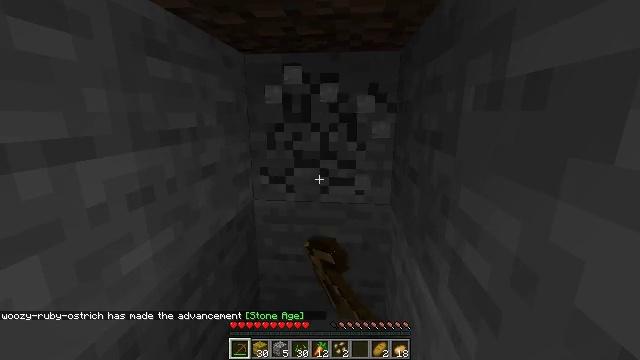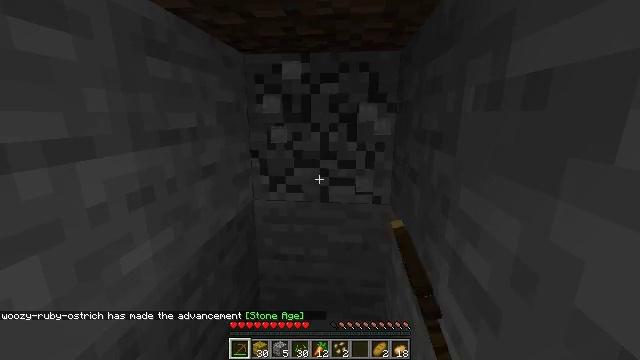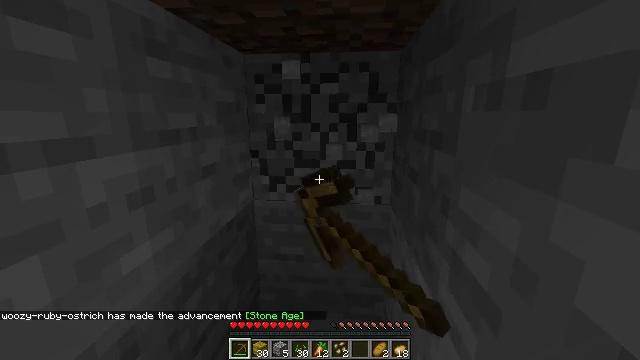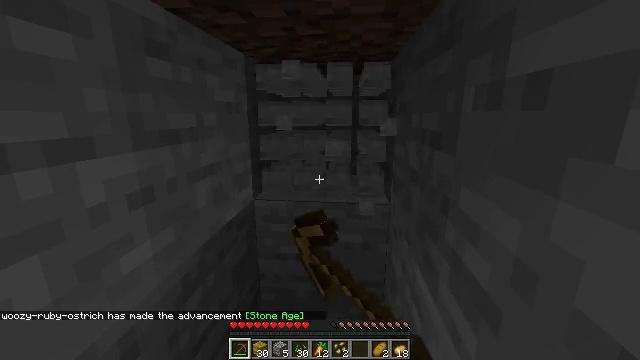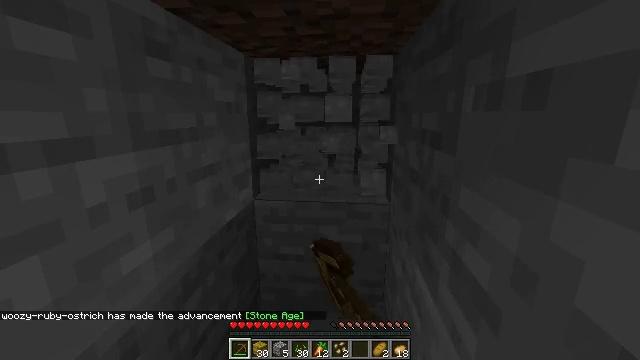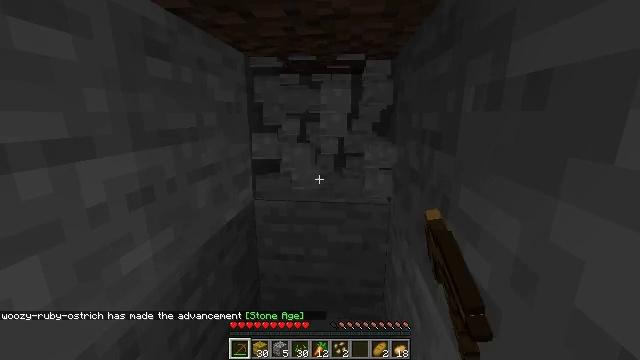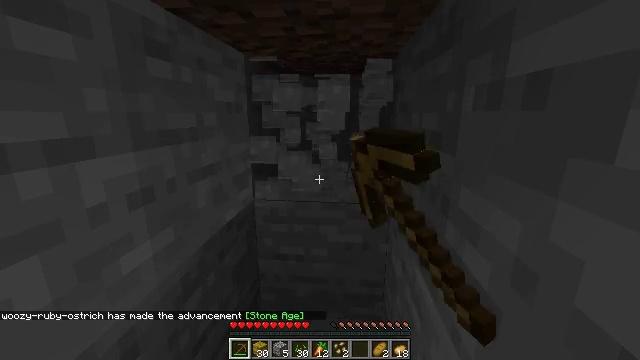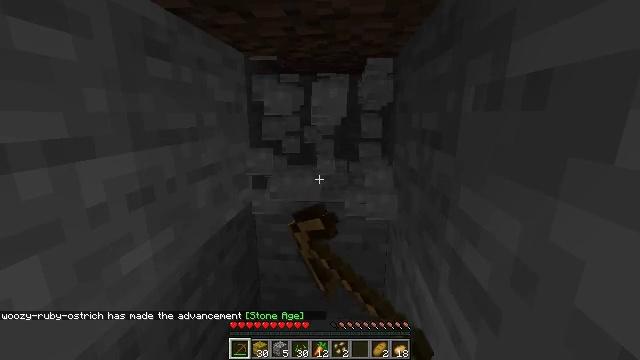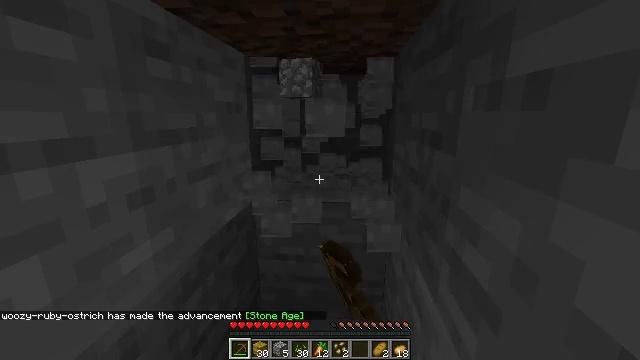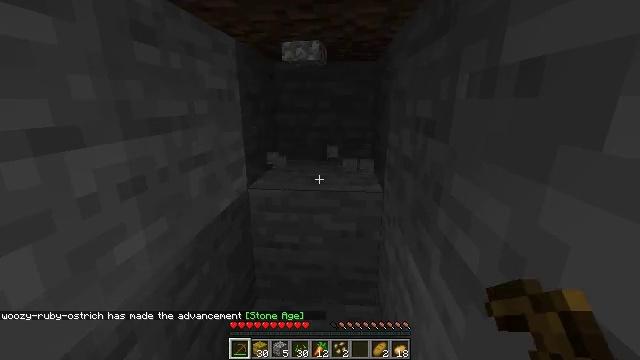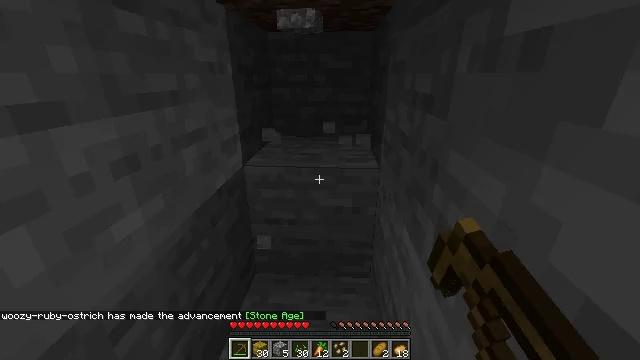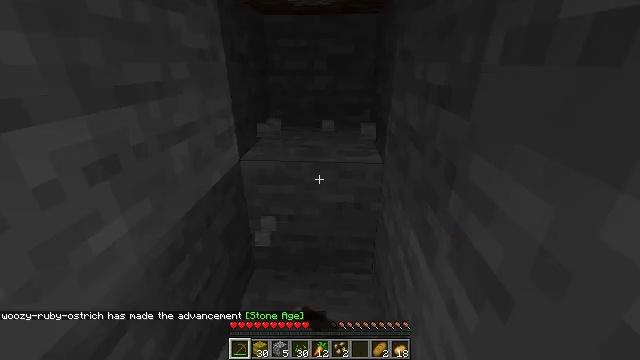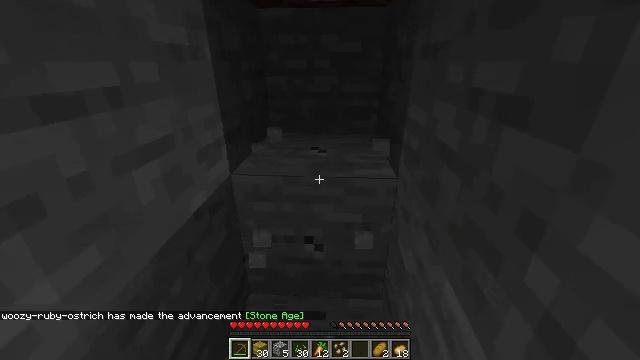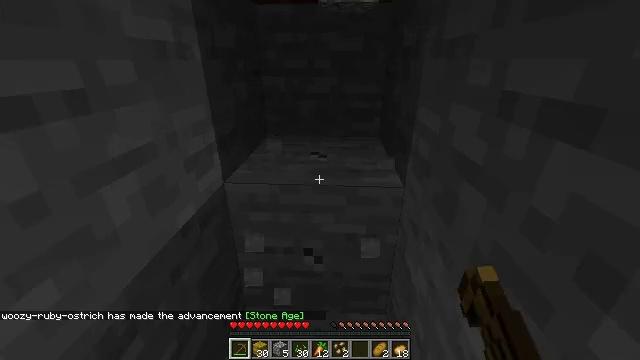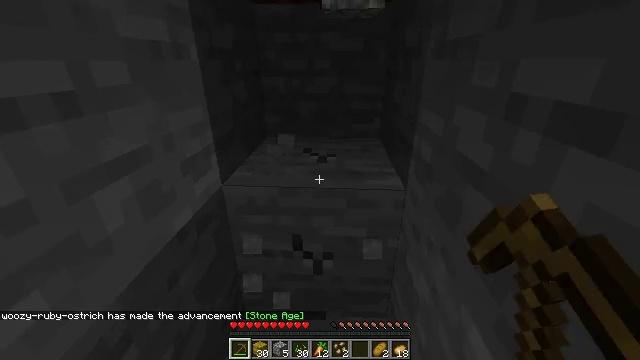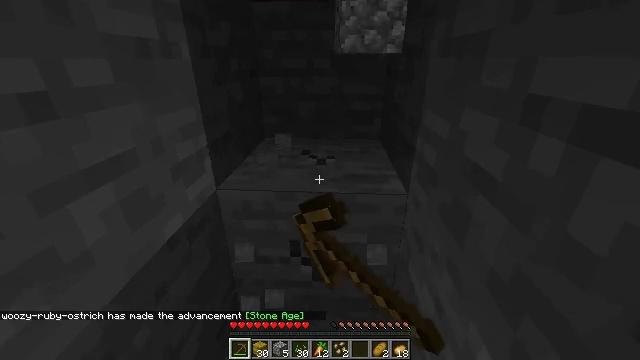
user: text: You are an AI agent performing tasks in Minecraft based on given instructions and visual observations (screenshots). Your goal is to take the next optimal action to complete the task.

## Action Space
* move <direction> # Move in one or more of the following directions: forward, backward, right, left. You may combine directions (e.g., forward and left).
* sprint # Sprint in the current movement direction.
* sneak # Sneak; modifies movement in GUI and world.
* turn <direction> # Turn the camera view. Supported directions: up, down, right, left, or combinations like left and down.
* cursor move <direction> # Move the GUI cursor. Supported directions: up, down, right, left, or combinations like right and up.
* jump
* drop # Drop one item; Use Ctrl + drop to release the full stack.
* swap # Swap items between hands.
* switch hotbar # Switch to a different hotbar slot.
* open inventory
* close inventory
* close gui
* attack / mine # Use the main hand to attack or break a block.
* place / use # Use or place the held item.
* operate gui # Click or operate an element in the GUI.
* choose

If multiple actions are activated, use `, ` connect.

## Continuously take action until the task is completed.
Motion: motion action
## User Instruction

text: Harvest stone in the caves.
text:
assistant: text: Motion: attack / mine
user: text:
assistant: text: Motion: attack / mine
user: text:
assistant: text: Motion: attack / mine
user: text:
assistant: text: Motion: attack / mine
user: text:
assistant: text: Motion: attack / mine
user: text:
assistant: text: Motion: attack / mine
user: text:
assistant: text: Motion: attack / mine
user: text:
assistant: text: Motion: attack / mine
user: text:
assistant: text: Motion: turn right and down, attack / mine
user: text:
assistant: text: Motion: move forward, turn down, attack / mine
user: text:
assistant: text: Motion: move forward, turn down, attack / mine
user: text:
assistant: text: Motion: move forward, attack / mine
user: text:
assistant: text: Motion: attack / mine
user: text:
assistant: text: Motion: attack / mine
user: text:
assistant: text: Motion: attack / mine
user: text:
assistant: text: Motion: attack / mine
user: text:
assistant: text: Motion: attack / mine
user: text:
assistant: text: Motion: attack / mine
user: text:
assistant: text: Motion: attack / mine
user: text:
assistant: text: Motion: attack / mine
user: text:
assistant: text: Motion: attack / mine
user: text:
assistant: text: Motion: attack / mine
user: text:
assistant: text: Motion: attack / mine
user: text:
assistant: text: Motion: attack / mine
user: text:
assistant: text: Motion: attack / mine
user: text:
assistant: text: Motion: attack / mine
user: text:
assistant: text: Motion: attack / mine
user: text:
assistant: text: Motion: attack / mine
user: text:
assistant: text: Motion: attack / mine
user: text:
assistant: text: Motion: attack / mine